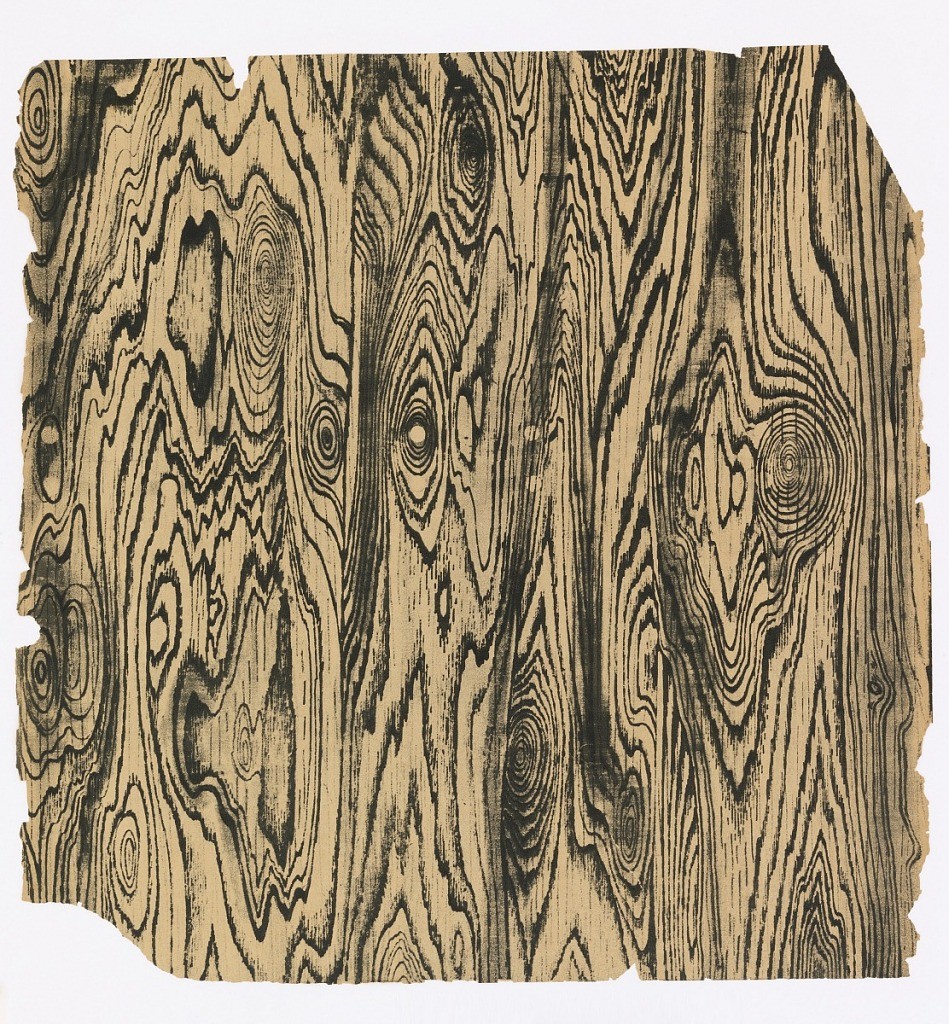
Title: Sidewall
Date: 1890–1900
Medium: Intaglio printed on unbleached paper
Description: Vertical rectangle printed with simulation of wood graining. Intaglio printed in black on unbleached paper.